Question: I would like to change the x-axis of a plot in R. Here is my example:
'''
plot(cbind(result, result),xlim=c(max(result),min(result)),
ylim=c(min(result),max(result)), xaxt="n")
axis(1, at=result)
result
## [1] <PHONE> <PHONE> <PHONE> <PHONE> <PHONE> <PHONE> <PHONE> <PHONE>
## [9] <PHONE> <PHONE> <PHONE> <PHONE> <PHONE> <PHONE> <PHONE> <PHONE>
## [17] <PHONE> <PHONE> <PHONE> <PHONE>
'''

I want to have new values on the x-axis from 1 to 20. I tried use 'axis(1, at=seq(1, 20))' but it did not work. What should I do to?
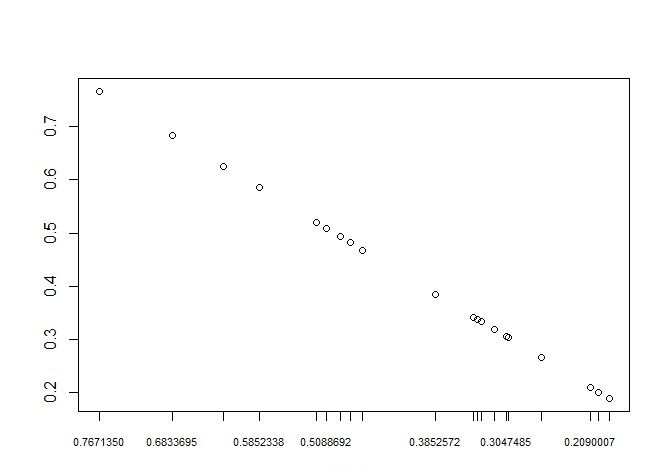
Answer: Here's a solution with minimal changes to your example. Basically, I create a 'data.frame' with the observation number. Since the plot puts all observations in decreasing order, I also do that to the newly created 'data.frame'. This is what I use in the 'axis' call.
'''
result <-c(<PHONE>,<PHONE>,<PHONE>,<PHONE>,<PHONE>,<PHONE>,<PHONE>,<PHONE>,
<PHONE>,<PHONE>,<PHONE>,<PHONE>,<PHONE>,<PHONE>,<PHONE>,<PHONE>,
<PHONE>,<PHONE>,<PHONE>,<PHONE>)
result_df <-data.frame(my_order=1:length(result),result=result) #add column with initial observation number
result_df <-result_df[order(result_df$result, decreasing = TRUE),] #decreasing order
plot(cbind(result, result),xlim=c(max(result),min(result)),
ylim=c(min(result),max(result)), xaxt="n")
axis(1, at=result_df$result,labels=result_df$my_order,cex.axis=0.6)
'''
<URL>